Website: crate-barrel
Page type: payment
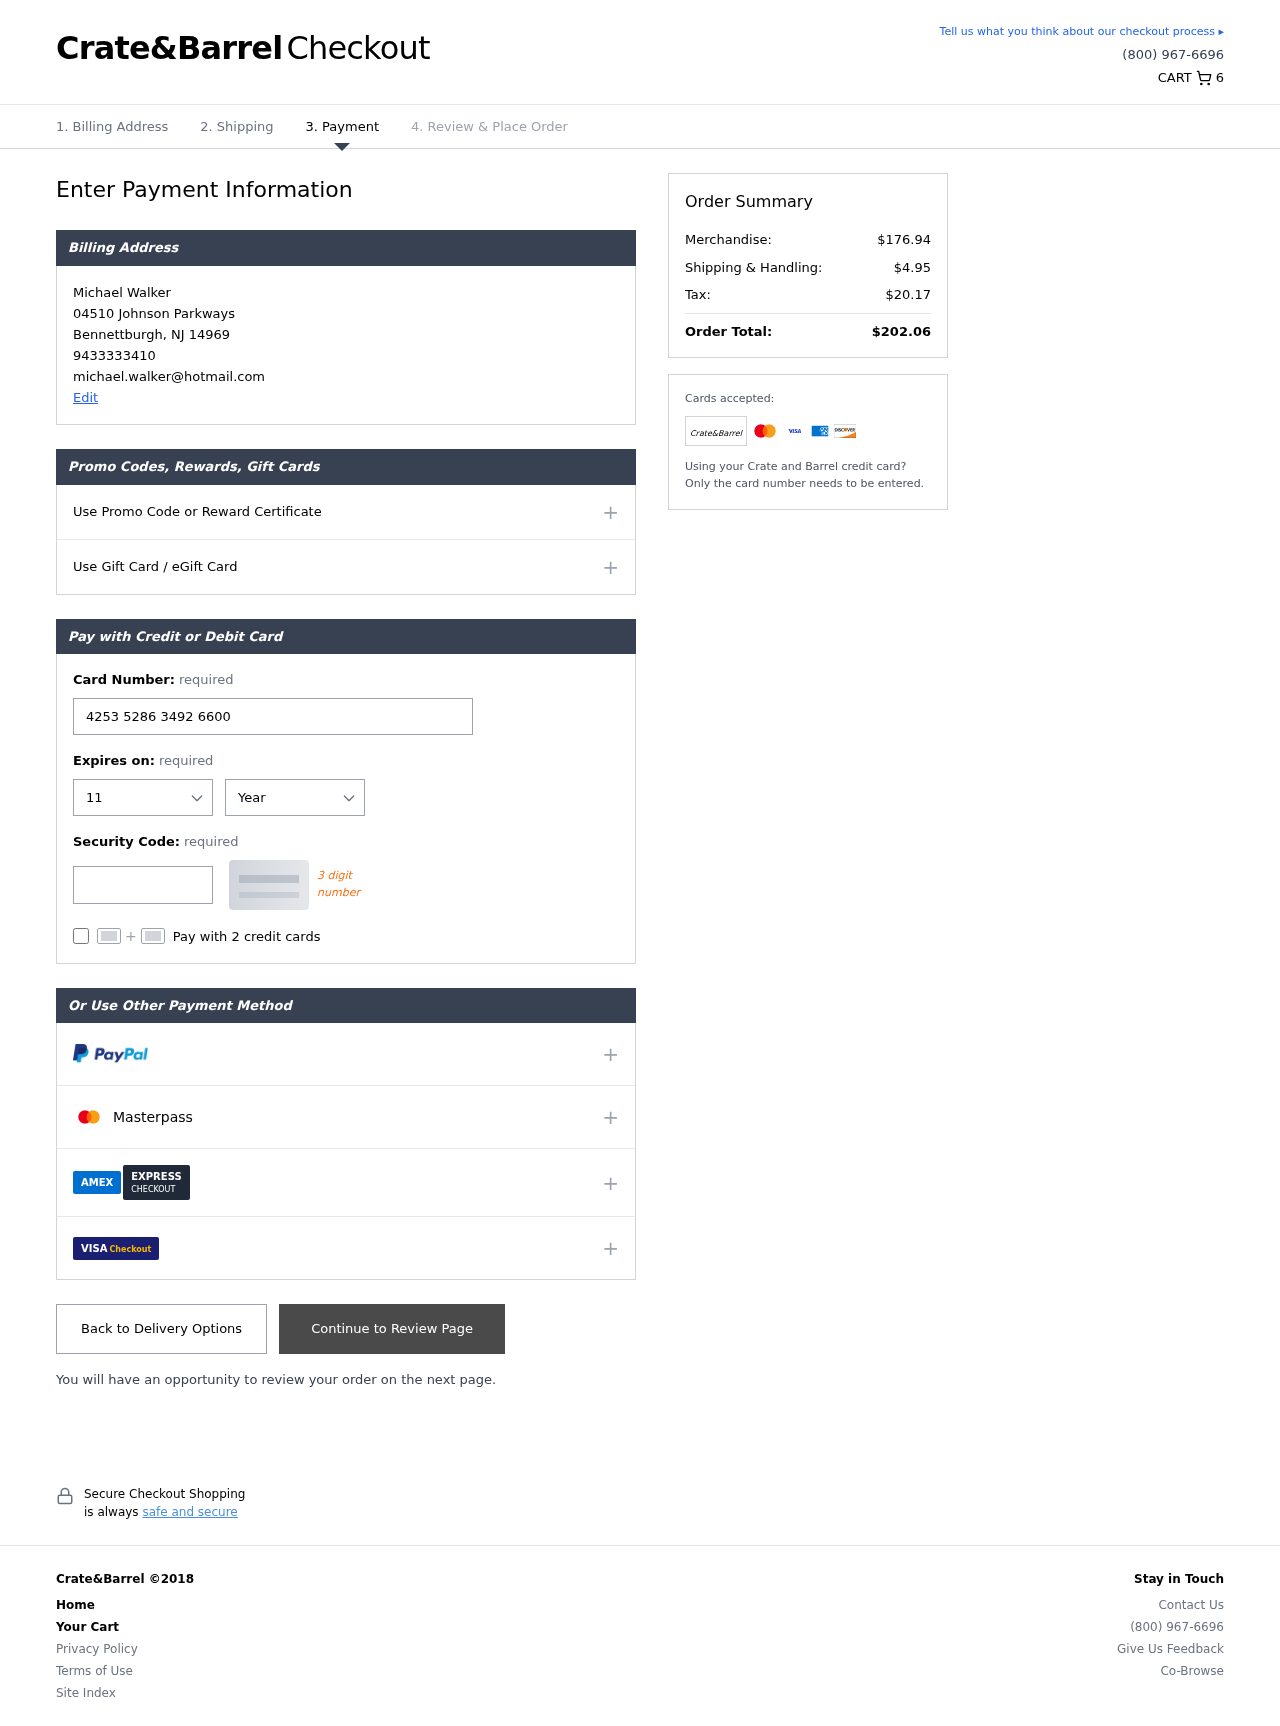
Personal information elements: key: PII_CARD_CVV
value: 564
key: PII_CARD_EXPIRY_MONTH
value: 11
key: PII_CARD_EXPIRY_YEAR
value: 28
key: PII_CARD_NUMBER
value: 4253 5286 3492 6600
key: PII_CITY
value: Bennettburgh
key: PII_EMAIL
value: michael.walker@hotmail.com
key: PII_FULLNAME
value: Michael Walker
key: PII_PHONE
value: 9433333410
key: PII_POSTCODE
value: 14969
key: PII_STATE_ABBR
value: NJ
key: PII_STREET
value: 04510 Johnson Parkways
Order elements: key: ORDER_NUM_ITEMS
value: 6
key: ORDER_SUBTOTAL
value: $176.94
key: ORDER_SHIPPING_COST
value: $4.95
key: ORDER_TAX
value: $20.17
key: ORDER_TOTAL
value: $202.06